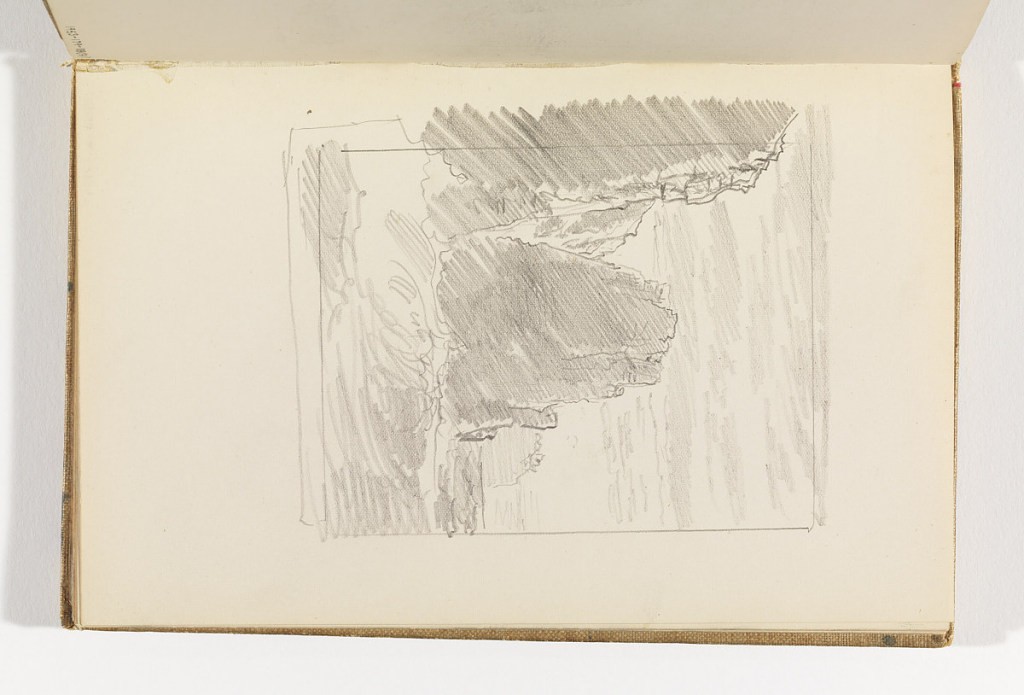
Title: Seascape with Cliffs and Breakers
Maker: William Trost Richards, American, 1833–1905
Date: after 1878
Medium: Graphite on cream wove paper
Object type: Sketchbook folio
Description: Waves breaking in left foreground, four sections of cliffs at right behind waves.